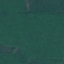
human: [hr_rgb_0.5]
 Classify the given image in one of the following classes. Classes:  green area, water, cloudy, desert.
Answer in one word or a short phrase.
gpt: green area